高三 · 度量几何学
抛物线 $C: y^{2}=2 p x$ 上一点 $M(9, y)$ 到该抛物线焦点的距离为 13 , 又抛物线 $C$ 的准线经过双曲线 $E: \frac{x^{2}}{a^{2}}-\frac{y^{2}}{8}=1(a>0)$ 的一个焦点, 则双曲线 $E$ 的离心率为 $(\quad)$
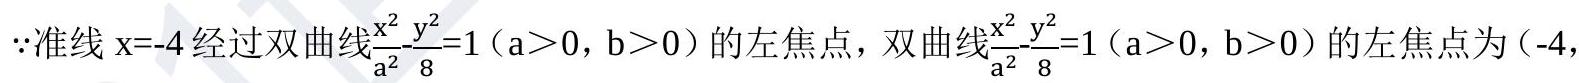
A. $2 \sqrt{2}$
B. $\sqrt{2}$
C. $\sqrt{3}$
D. 2
答案: B
解析: 抛物线 $y^{2}=2 p x(p>0)$ 的焦点为 $F\left(\frac{p}{2}, 0ight)$, 其准线方程为 $x=-\frac{p}{2}, \because$ 点 $M(9, y)$ 到该抛物线焦点的距离为 13 , 点 $\mathrm{M}(9, \mathrm{y})$ 到准线的距离为 $13, 	herefore 9+\frac{\mathrm{p}}{2}=13$, 解得 $\mathrm{p}=8$, 抛物线准线方程为 $\mathrm{x}=-4$, $0), 	herefore c=4, \because c^{2}=a^{2}+b^{2}, 	herefore a=\sqrt{c^{2}-b^{2}}=\sqrt{16-8}=2 \sqrt{2}, \quad 	herefore e=\frac{4}{2 \sqrt{2}}=\sqrt{2}$. 故选 $B$.